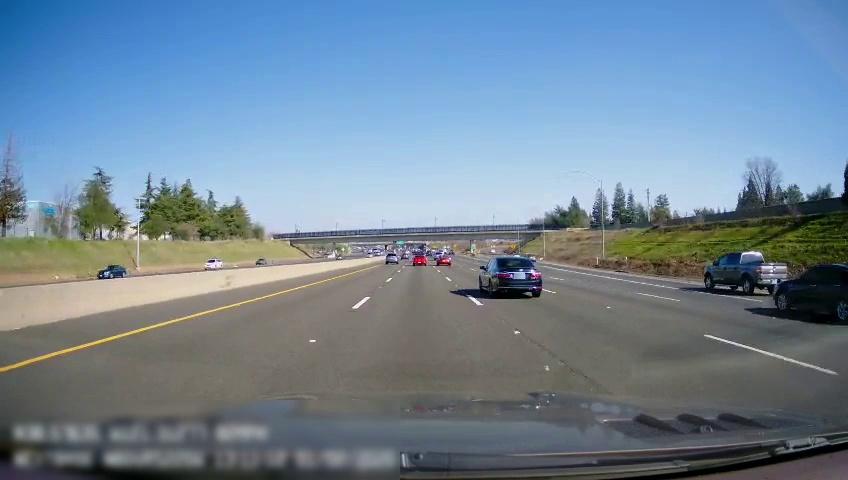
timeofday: Day
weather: Sunny
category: Drivable Space
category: Vehicles | Car
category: Vehicles | SUV
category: Vehicles | Car
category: Vehicles | Car
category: Vehicles | Car
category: Vehicles | SUV
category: Vehicles | SUV
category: Vehicles | Truck
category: Vehicles | Car
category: Vehicles | SUV
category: Lanes | Alternate Lane
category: Lanes | Current Lane
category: Lanes | Current Lane
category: Lanes | Alternate Lane
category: Lanes | Alternate Lane
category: Lanes | Alternate Lane
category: Lanes | Alternate Lane